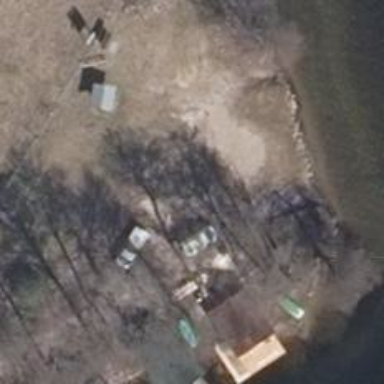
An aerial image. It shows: Picnic shelter designed for outdoor gatherings.